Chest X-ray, AP view. Patient: 70 years old, sex M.
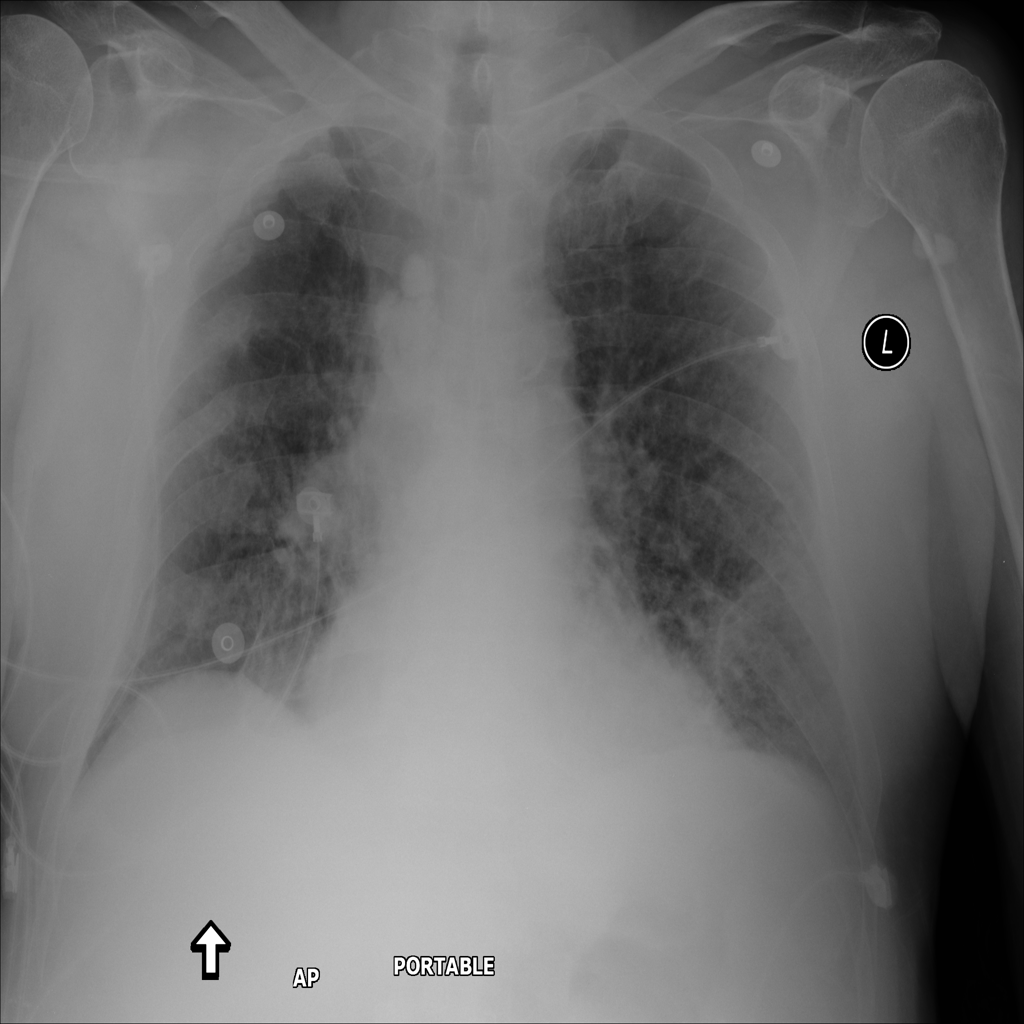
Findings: Nodule